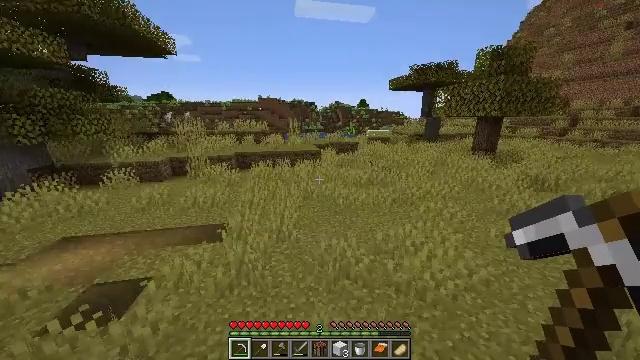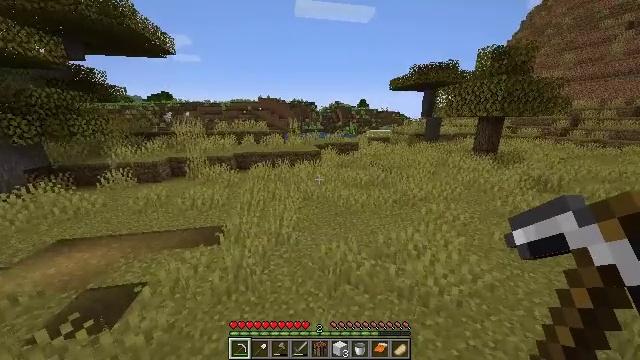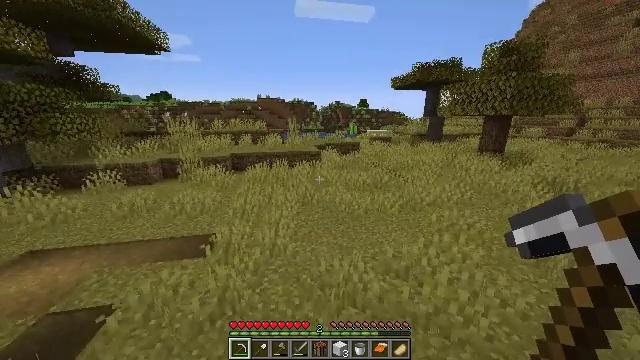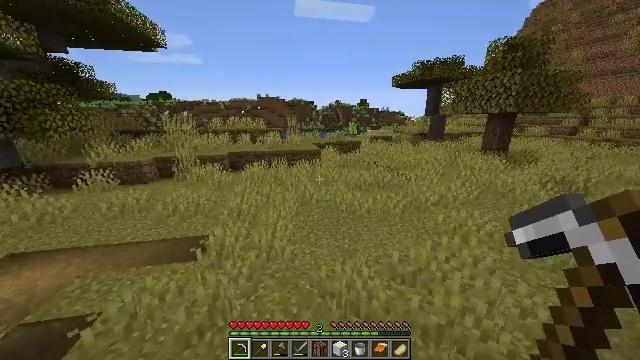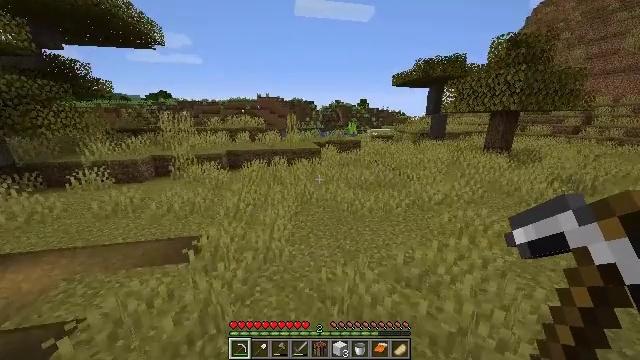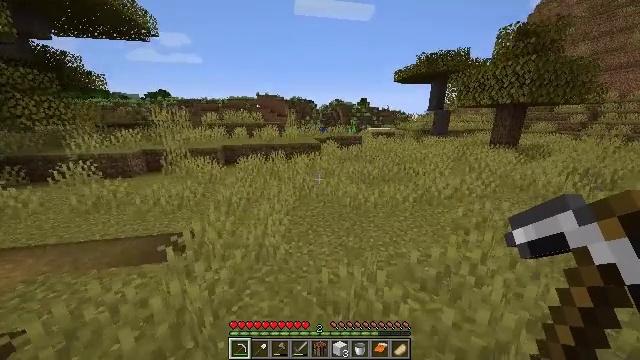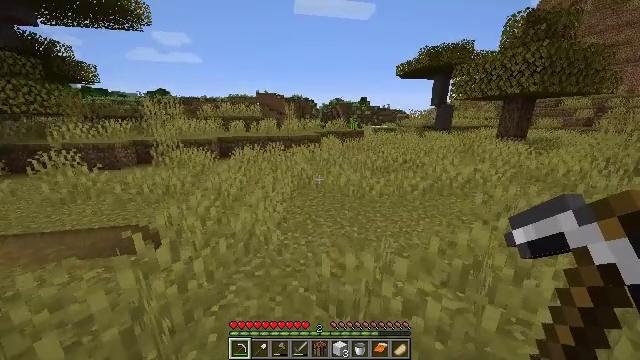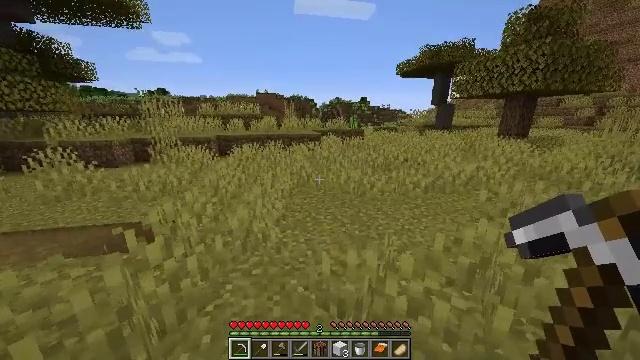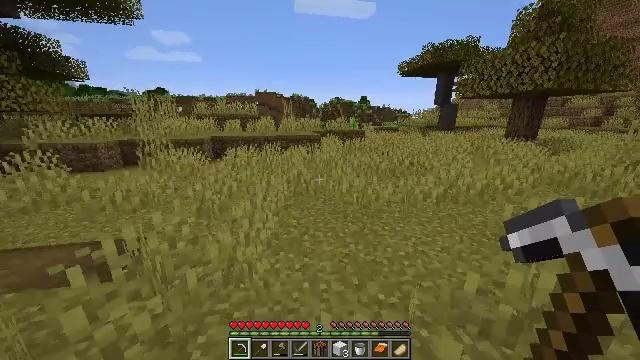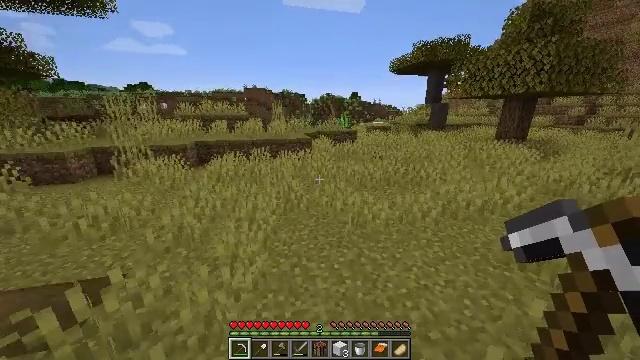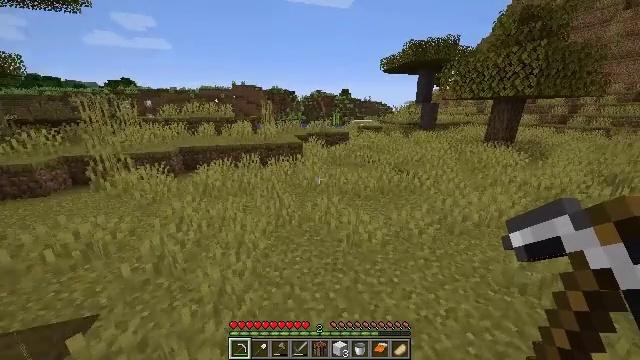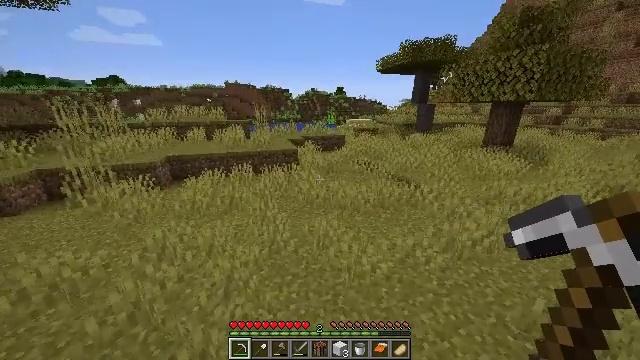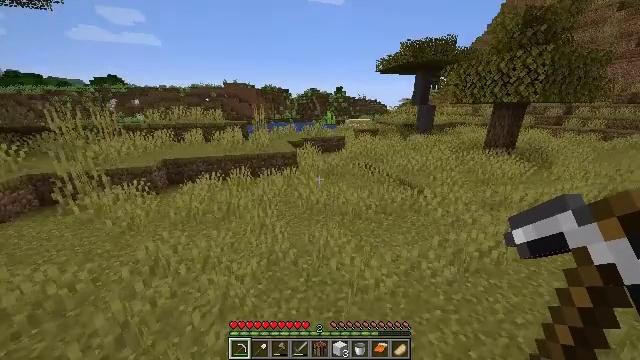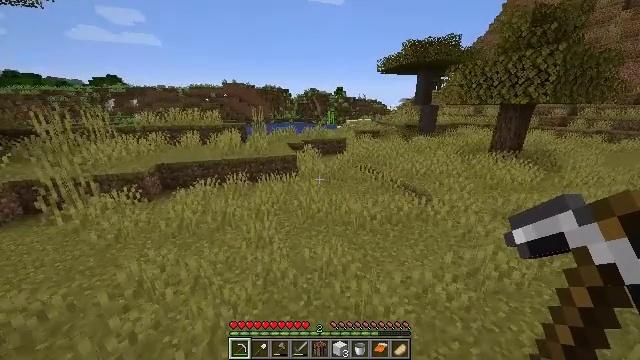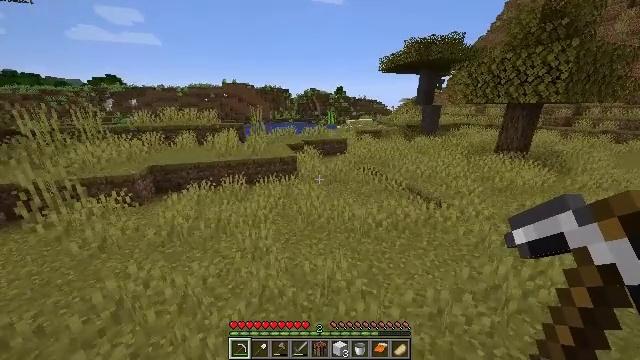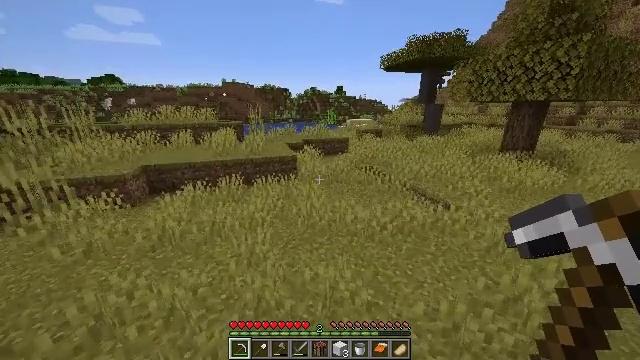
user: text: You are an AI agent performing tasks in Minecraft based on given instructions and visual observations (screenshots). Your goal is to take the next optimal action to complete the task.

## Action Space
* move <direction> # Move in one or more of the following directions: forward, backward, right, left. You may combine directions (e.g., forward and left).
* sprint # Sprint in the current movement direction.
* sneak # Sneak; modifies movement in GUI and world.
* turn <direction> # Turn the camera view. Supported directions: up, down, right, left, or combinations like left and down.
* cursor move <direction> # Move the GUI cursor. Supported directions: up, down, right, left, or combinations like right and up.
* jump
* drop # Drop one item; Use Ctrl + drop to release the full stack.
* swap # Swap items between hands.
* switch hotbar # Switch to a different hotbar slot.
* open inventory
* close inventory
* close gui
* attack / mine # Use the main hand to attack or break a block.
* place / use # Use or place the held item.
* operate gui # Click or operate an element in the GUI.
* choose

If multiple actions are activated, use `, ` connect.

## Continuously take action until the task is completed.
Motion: motion action
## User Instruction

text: Gather grass by holding the left mouse button.
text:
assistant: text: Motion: move forward, sprint, jump
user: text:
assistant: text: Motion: move forward, sprint, jump
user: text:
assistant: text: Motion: move forward, sprint, jump
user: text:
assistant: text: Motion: move forward, sprint, jump
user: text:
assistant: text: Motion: move forward, sprint, jump
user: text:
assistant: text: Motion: move forward, sprint, jump
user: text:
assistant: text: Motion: move forward, sprint, jump
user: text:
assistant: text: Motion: move forward, sprint, jump
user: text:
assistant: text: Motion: move forward, sprint, turn right and down, jump
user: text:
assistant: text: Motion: move forward, sprint, turn right, jump
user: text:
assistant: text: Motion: move forward, sprint, turn right, jump
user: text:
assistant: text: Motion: move forward, sprint, jump
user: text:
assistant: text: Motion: move forward, sprint, jump
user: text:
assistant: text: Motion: move forward, sprint, jump
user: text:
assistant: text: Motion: move forward, sprint, jump
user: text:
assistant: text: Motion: move forward, sprint, jump
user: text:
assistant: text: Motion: move forward, sprint, jump
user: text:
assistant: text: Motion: move forward, sprint, jump
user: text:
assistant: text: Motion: move forward, sprint, jump
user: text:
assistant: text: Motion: move forward, sprint, jump
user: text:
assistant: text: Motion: move forward, sprint, jump
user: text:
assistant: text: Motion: move forward, sprint, jump
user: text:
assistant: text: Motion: move forward, sprint, jump
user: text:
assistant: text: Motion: move forward, sprint, jump
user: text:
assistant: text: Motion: move forward, sprint, jump
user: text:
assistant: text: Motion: move forward, sprint, jump
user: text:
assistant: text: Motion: move forward, sprint, jump
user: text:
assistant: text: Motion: move forward, sprint, jump
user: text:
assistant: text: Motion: move forward, sprint, jump
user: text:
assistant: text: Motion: move forward, sprint, jump